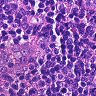
Metastatic tissue present: no